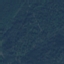
Land use / land cover: Forest